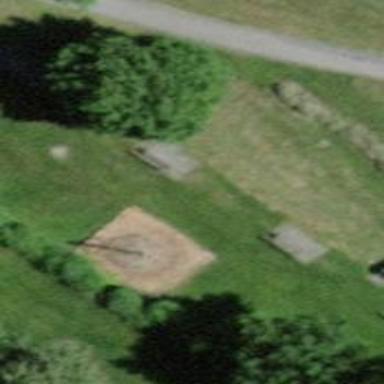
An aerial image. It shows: Bench for seating.